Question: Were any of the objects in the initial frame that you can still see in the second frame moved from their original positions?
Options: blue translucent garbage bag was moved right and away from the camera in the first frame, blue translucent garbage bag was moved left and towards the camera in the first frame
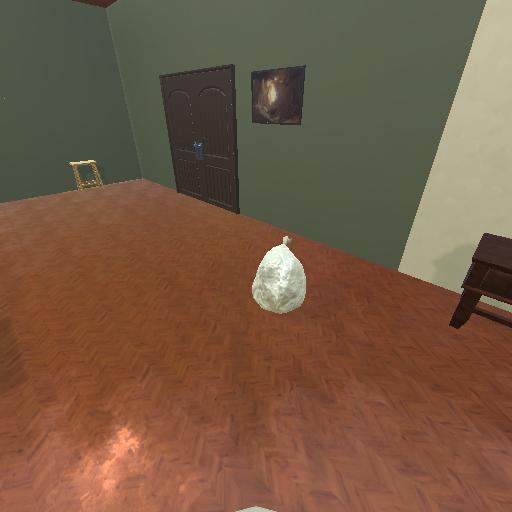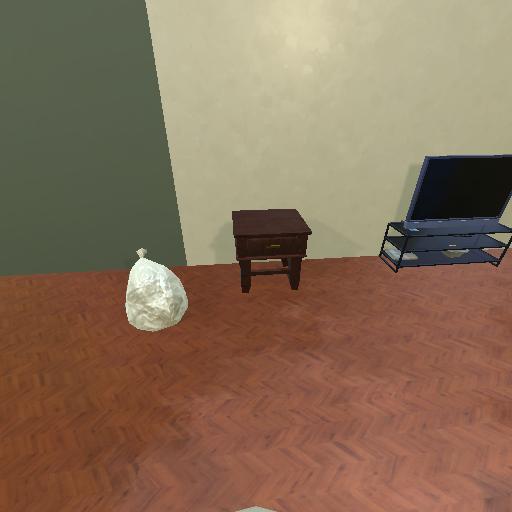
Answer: blue translucent garbage bag was moved right and away from the camera in the first frame